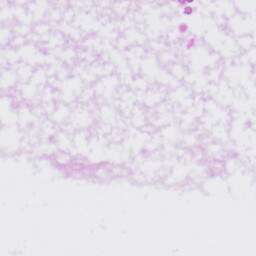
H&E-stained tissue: Liver